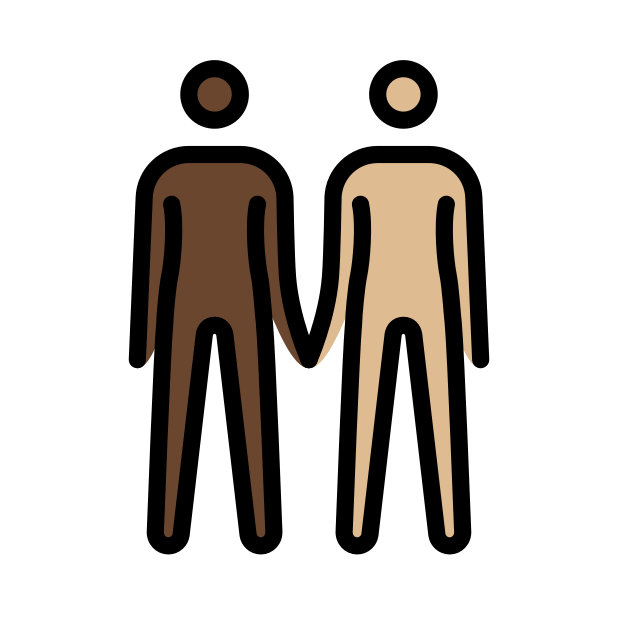
people holding hands: dark skin tone, medium-light skin tone